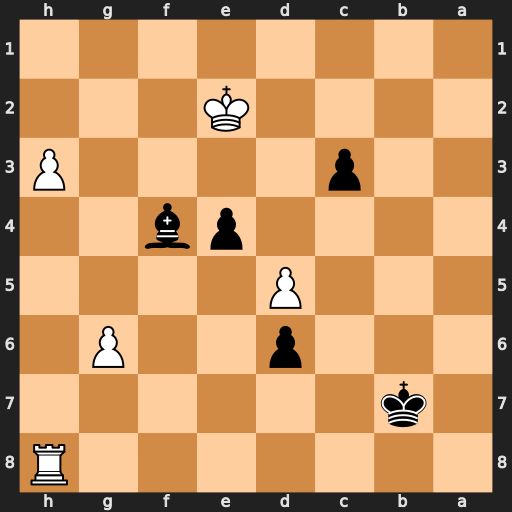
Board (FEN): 7R/1k6/3p2P1/3P4/4pb2/2p4P/4K3/8
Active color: b
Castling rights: -
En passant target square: -
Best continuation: c2 Rc8 Kxc8